Field crop: maize
Growth stage: 2
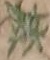
Species: atriplex